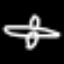
Label: airplane